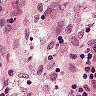
Metastatic tissue present: no